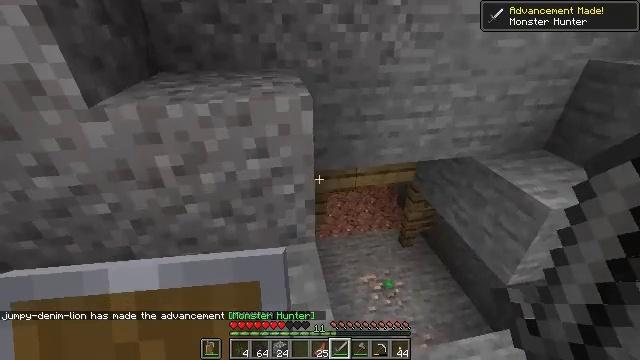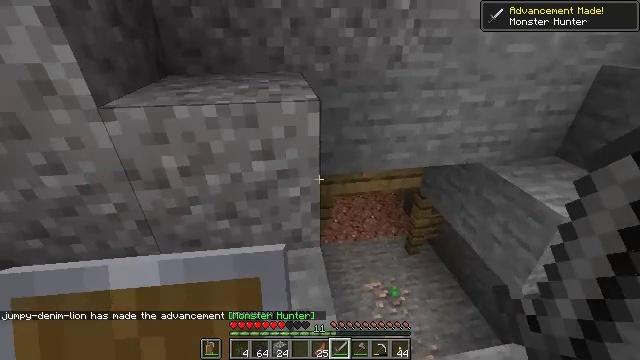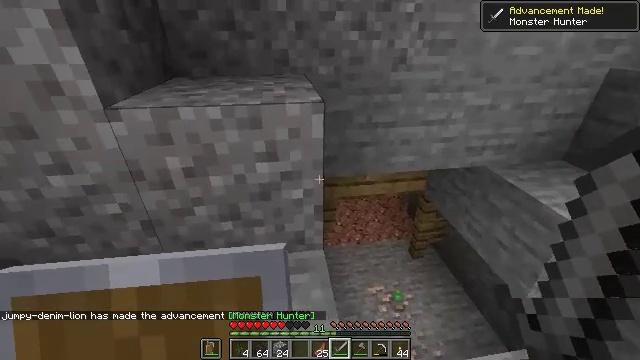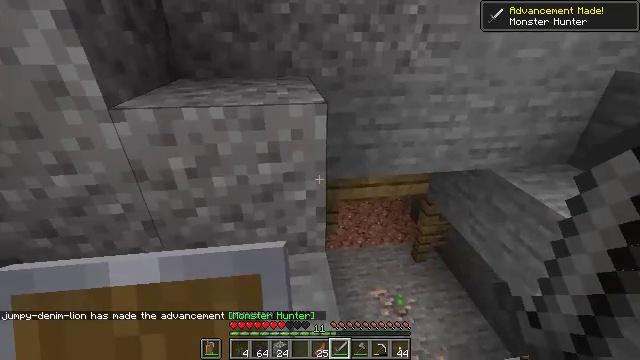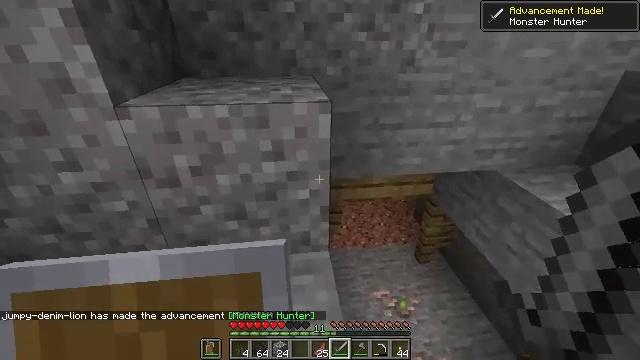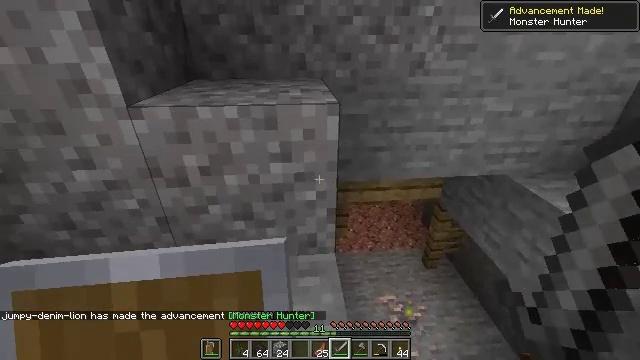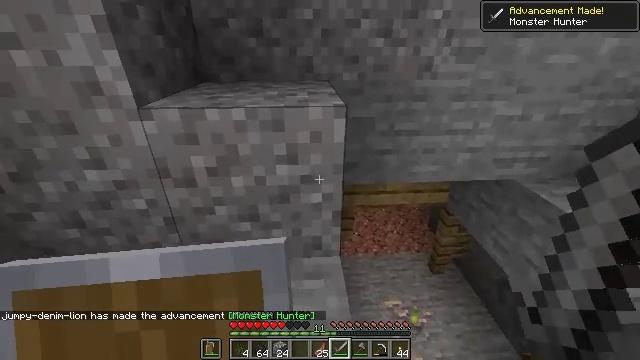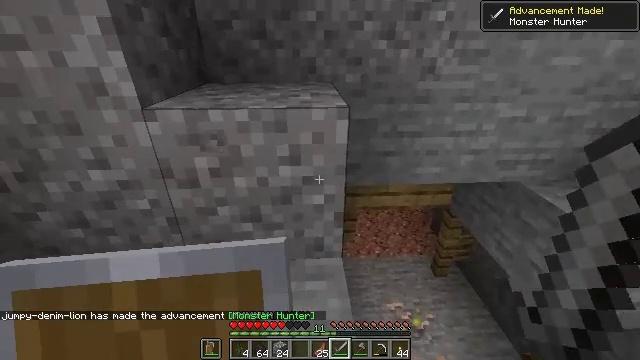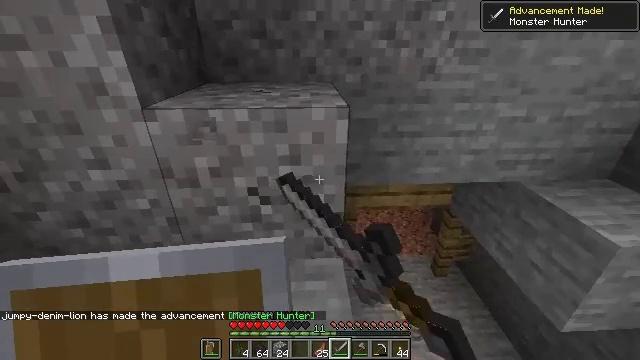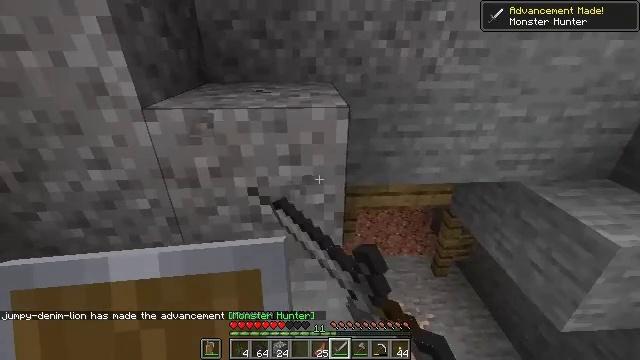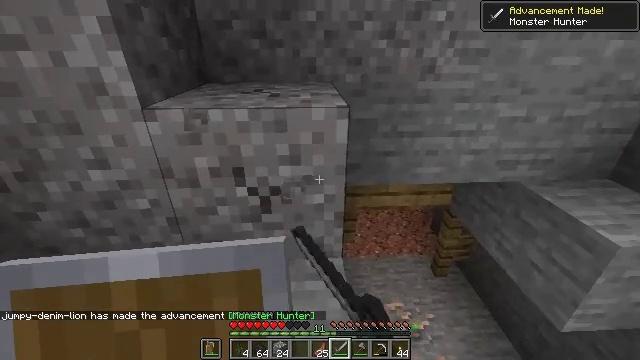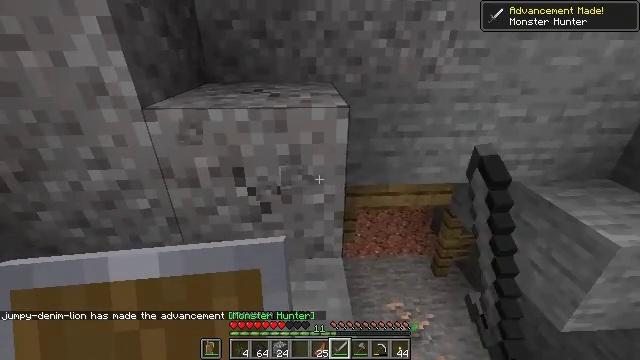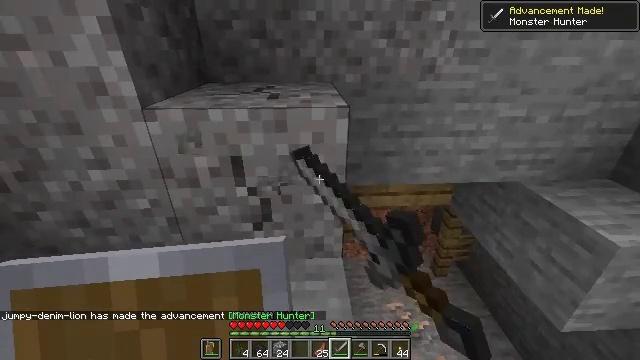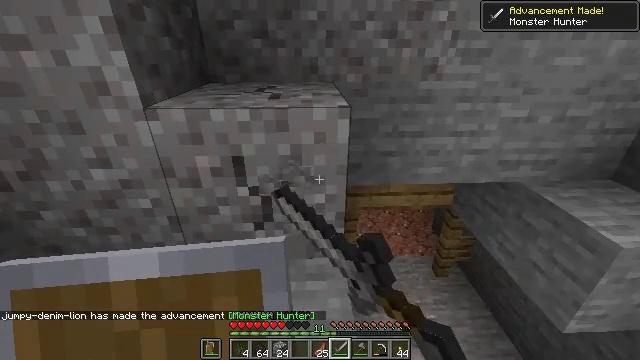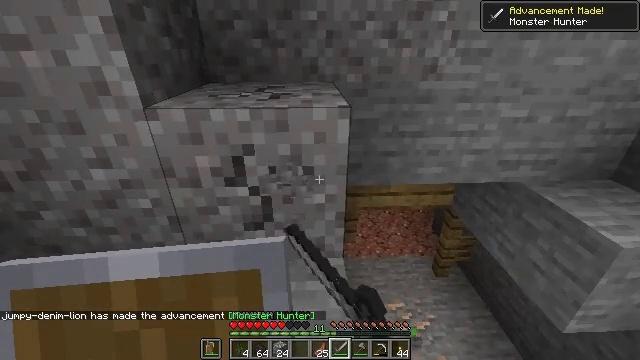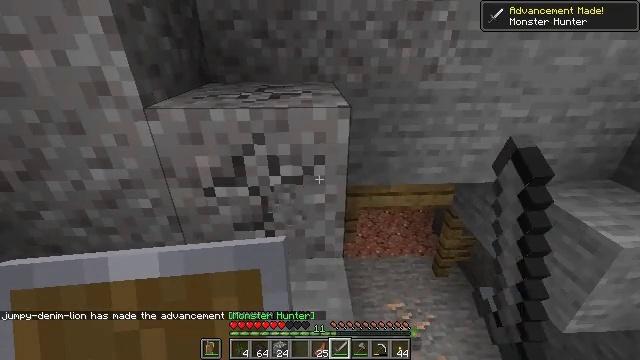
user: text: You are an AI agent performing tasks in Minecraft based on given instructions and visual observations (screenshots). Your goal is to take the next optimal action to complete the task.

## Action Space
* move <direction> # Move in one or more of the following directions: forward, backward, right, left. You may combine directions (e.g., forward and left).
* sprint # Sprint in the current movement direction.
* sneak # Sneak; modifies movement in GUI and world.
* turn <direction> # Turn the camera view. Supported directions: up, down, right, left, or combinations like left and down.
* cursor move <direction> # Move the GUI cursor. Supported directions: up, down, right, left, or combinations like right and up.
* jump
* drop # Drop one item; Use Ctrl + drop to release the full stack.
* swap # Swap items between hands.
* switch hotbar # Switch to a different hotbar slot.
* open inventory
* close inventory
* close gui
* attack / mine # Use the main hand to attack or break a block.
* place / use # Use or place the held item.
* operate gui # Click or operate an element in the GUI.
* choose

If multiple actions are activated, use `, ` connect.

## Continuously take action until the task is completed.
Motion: motion action
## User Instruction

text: Collect gravel for your inventory.
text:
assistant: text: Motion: sneak, turn left and up
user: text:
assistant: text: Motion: sneak
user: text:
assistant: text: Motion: sneak
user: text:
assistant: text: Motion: sneak
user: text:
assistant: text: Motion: sneak, turn left
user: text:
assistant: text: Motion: sneak, turn left
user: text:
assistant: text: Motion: sneak, attack / mine
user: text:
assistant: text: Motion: sneak, attack / mine
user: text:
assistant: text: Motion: sneak, attack / mine
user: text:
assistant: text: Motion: sneak, attack / mine
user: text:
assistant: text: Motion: sneak, attack / mine
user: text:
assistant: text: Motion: sneak, attack / mine
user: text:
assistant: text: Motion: sneak, attack / mine
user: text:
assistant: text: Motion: sneak, attack / mine
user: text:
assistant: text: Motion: sneak, attack / mine
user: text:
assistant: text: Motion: sneak, attack / mine
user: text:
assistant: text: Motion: sneak, attack / mine
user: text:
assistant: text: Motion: sneak, attack / mine
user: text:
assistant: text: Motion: sneak, attack / mine
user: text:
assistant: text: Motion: sneak, attack / mine
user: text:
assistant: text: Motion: sneak, attack / mine
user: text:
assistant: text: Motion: sneak, attack / mine
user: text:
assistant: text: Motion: sneak, attack / mine
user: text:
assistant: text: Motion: sneak, attack / mine
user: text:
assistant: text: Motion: sneak, attack / mine
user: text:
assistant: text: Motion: sneak, attack / mine
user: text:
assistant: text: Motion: move forward, sneak, attack / mine
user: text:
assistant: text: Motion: move forward, sneak, turn right, attack / mine
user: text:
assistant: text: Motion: sneak, attack / mine